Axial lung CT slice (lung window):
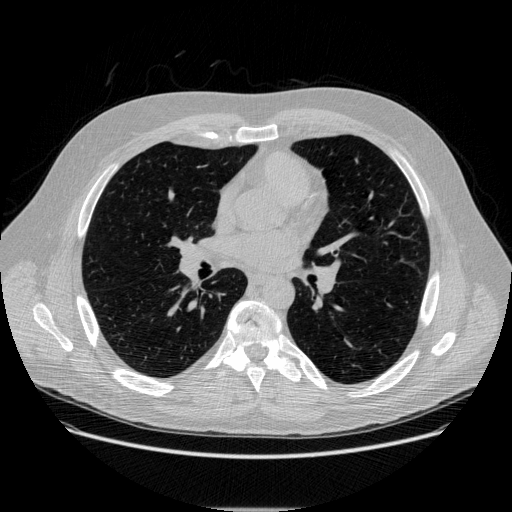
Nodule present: no